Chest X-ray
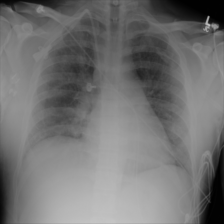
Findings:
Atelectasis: negative
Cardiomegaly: negative
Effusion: negative
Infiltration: negative
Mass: negative
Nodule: negative
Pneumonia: negative
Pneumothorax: negative
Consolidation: negative
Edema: negative
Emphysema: negative
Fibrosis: negative
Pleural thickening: negative
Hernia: negative